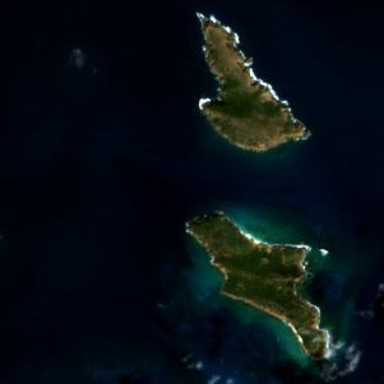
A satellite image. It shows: Island with natural coastline.